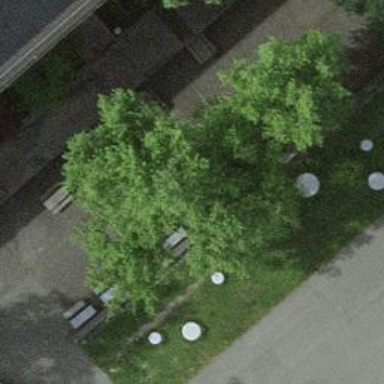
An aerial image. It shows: Picnic table located in leisure land area.